Interaction volume radius: 5 \u00c5
Interaction volume height: 25 \u00c5
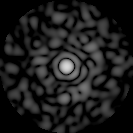
Disorder parameter: 0.8746